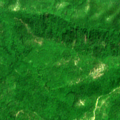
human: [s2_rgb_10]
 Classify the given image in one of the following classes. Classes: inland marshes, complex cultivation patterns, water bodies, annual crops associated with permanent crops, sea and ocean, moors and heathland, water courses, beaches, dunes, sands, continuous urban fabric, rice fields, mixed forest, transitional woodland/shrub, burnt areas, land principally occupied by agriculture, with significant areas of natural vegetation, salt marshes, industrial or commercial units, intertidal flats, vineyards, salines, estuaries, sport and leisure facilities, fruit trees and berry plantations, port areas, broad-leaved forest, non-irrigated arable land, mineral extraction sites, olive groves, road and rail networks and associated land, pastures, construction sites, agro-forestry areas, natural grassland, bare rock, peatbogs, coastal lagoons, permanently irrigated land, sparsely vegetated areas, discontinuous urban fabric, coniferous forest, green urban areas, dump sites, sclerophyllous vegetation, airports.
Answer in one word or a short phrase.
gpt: broad-leaved forest